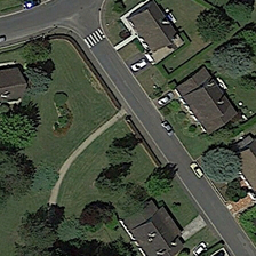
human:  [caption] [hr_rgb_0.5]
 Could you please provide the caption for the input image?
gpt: the t road separates the residential which has many trees .

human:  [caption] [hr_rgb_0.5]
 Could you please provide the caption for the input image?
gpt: There is a T junction near some houses on the lawn.

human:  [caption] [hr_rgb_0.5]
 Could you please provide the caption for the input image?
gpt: There is a T-junction near some houses on the lawn.

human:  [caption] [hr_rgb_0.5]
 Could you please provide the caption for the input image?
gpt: several cars are passing through this smart neighborhood with lawns and lush trees .

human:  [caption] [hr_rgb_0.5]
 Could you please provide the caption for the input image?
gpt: There's a t connection near some houses on the lawn.